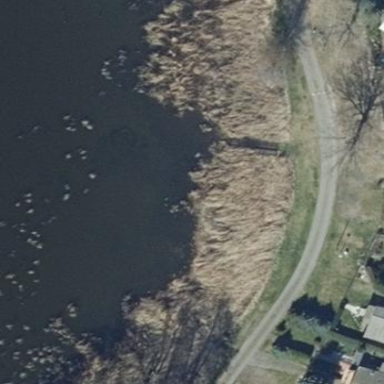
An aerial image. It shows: Reedbed in wetland area.